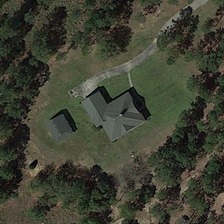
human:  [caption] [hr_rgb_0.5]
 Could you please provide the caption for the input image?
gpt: many sparsely distributed green trees are around two gray buildings .

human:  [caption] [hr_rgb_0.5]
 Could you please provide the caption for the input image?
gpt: many sparsely distributed green trees are around two gray buildings .

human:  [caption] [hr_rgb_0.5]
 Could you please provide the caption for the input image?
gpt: two roads pass through the green, trees are on both sides of them .

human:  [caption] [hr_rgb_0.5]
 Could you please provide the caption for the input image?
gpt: a house are on the light green ground and two cars are parked at the gate .

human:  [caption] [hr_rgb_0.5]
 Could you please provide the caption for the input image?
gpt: two roads pass through the green, trees are on both sides of them .